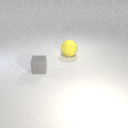
large yellow rubber sphere behind small gray rubber cube